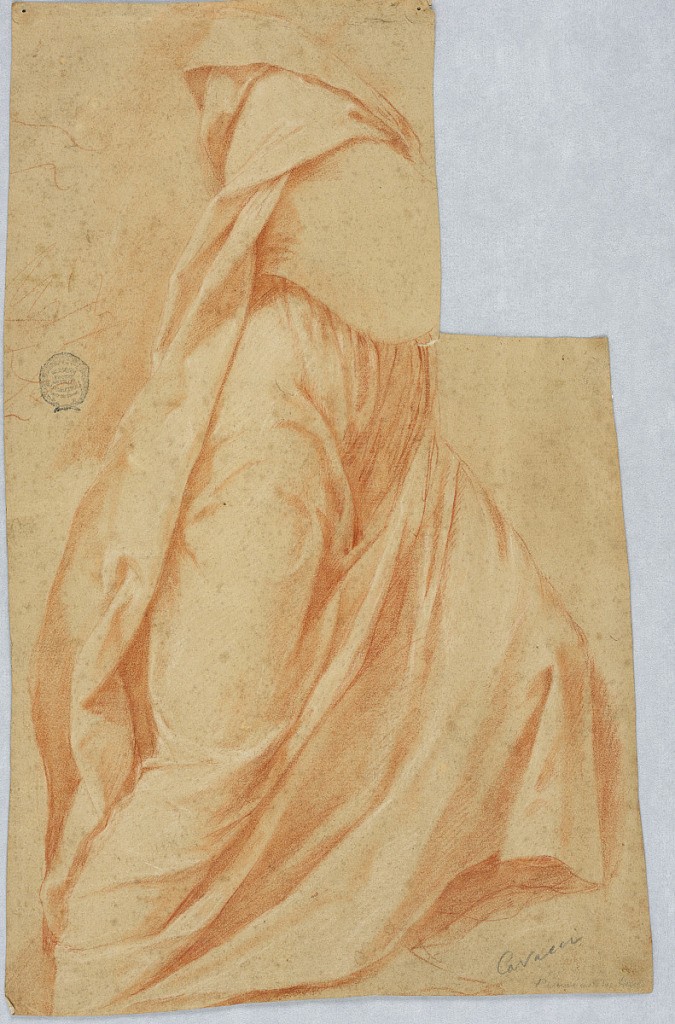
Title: Study of a Woman's Skirt and Overcoat
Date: early 17th century
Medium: Red and white chalk on light brown paper
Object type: Drawing
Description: Vertical rectangle with the top-right corner cut out. Figure of a woman, turning dynamically away from the viewer, without head, arms or feet. The construction and drapery folds of the skirt and undercoat are highly articulated.